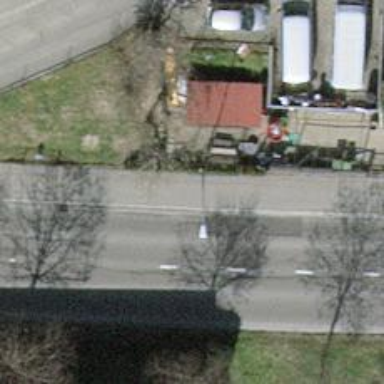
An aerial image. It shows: Sidewalk.